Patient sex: M
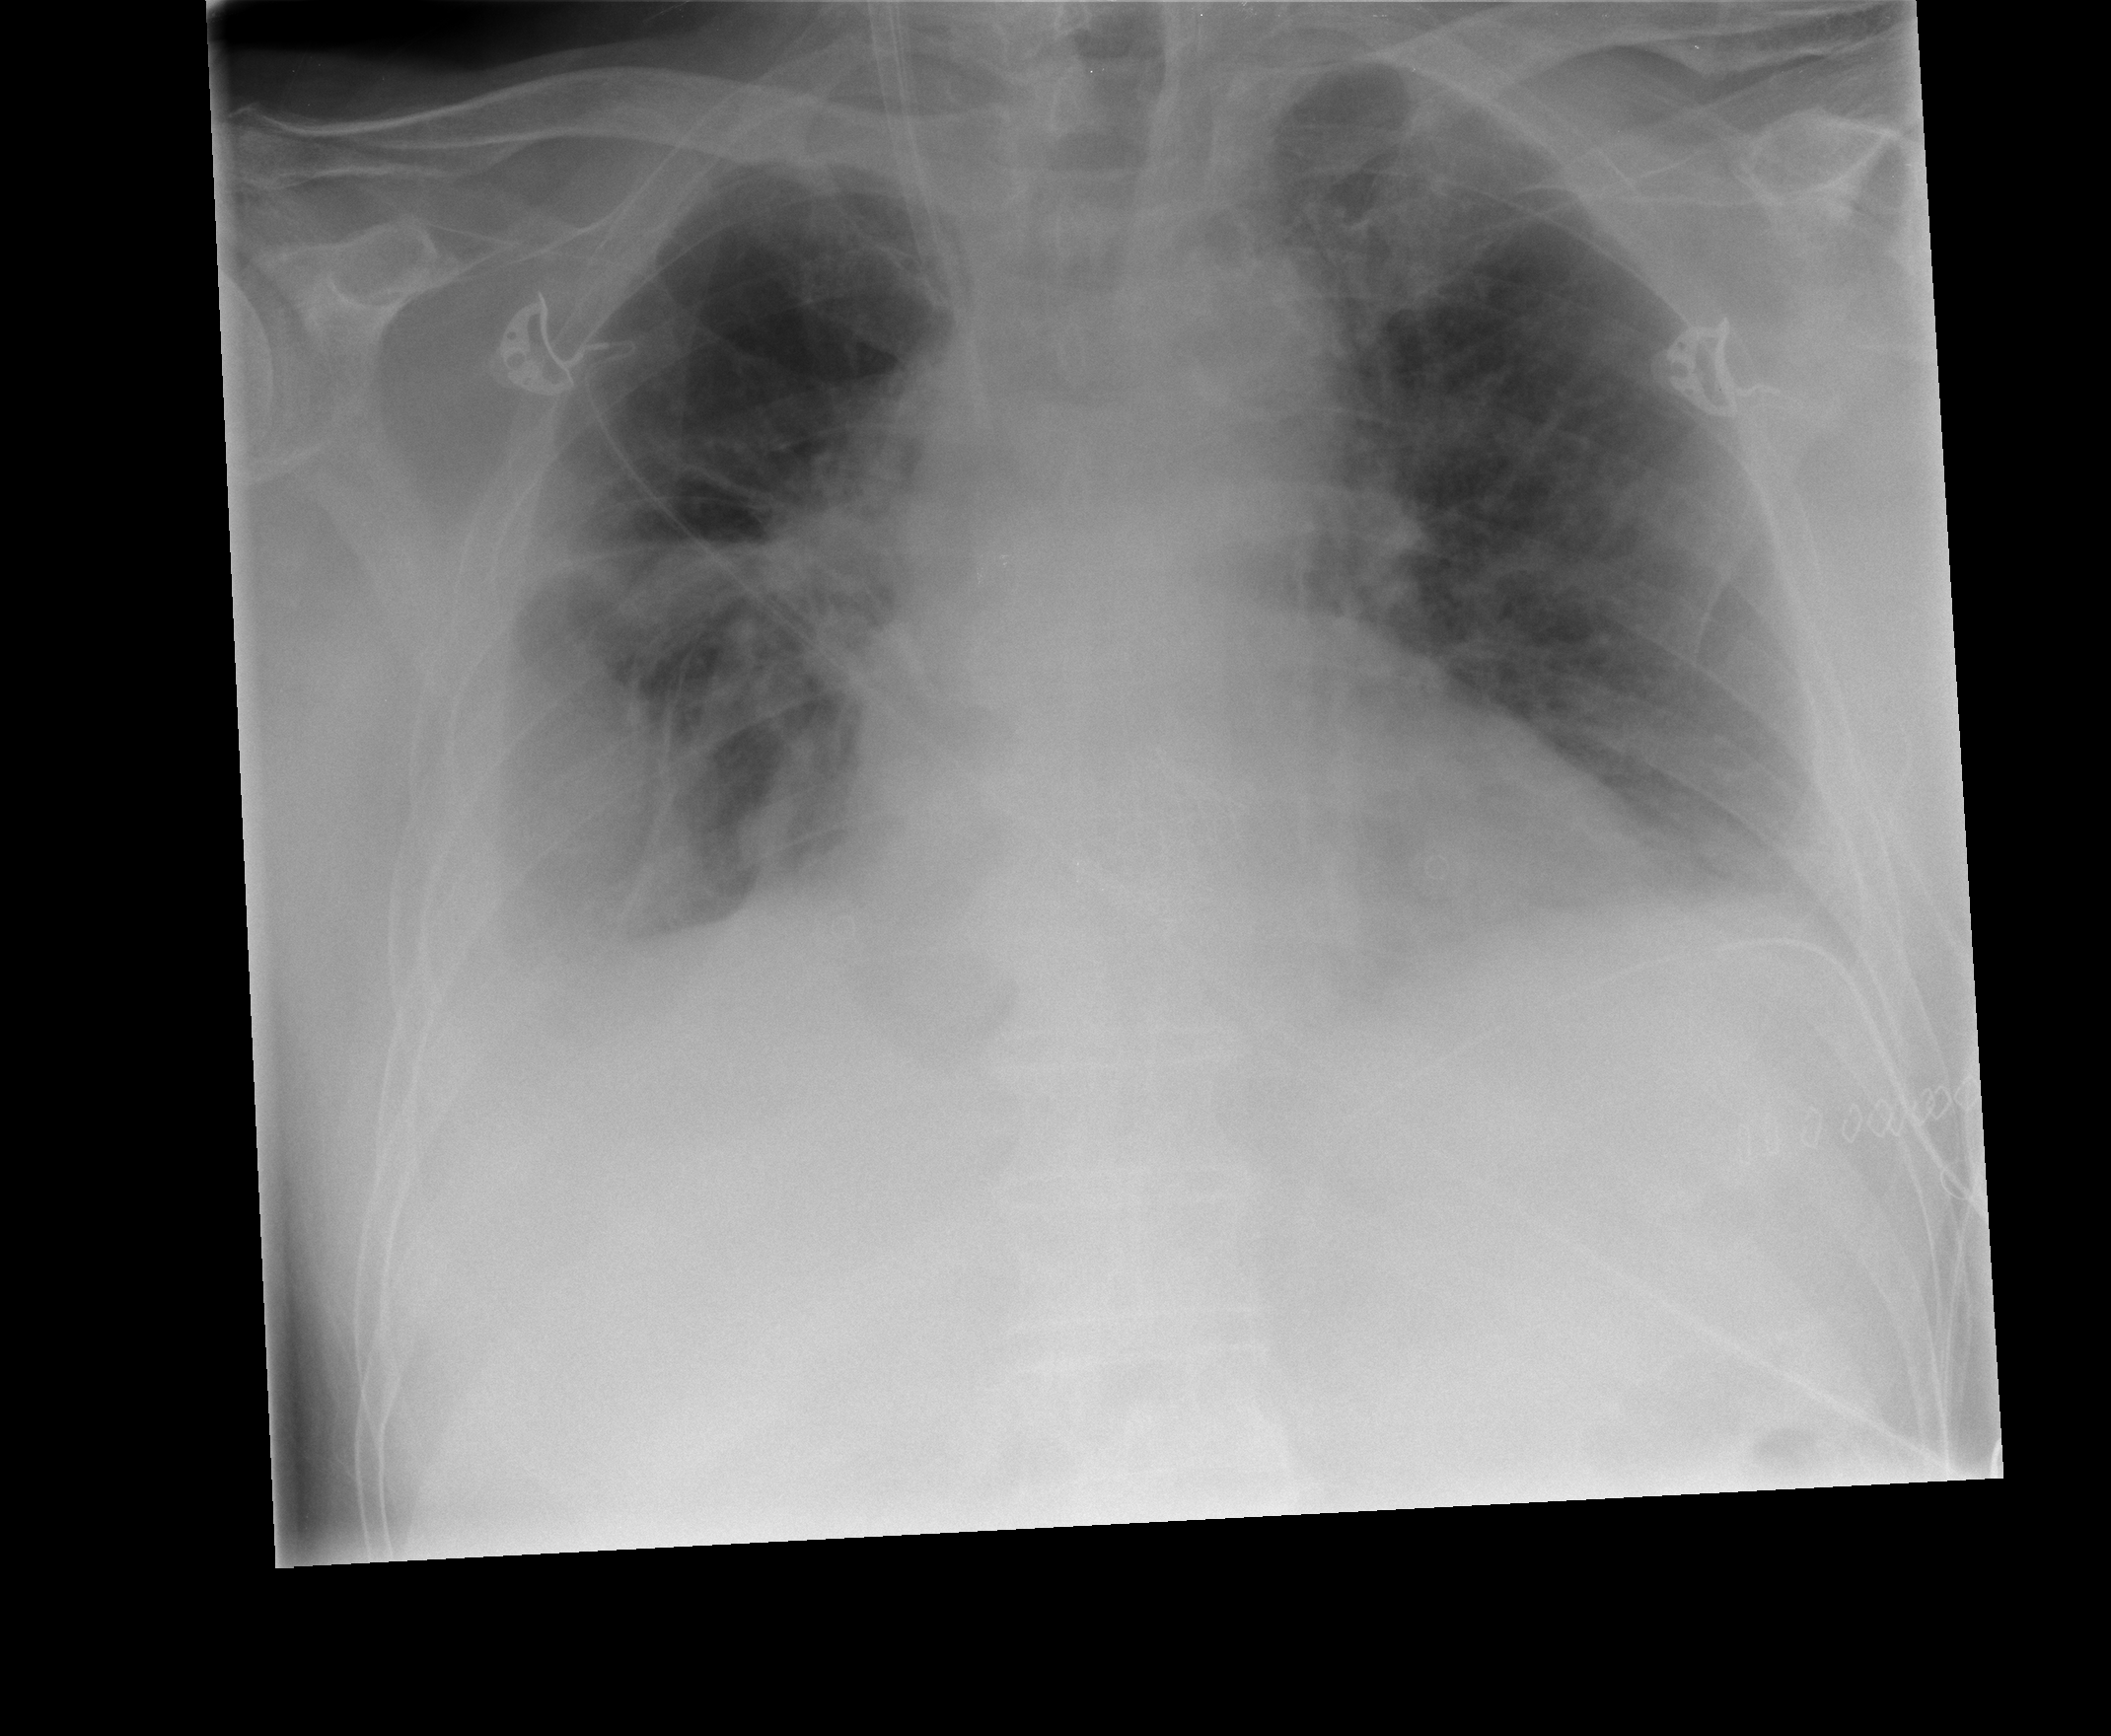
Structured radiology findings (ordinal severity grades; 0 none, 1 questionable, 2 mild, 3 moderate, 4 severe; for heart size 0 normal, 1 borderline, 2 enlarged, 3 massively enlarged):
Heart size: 0
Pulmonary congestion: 0
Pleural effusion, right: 3
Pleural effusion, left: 2
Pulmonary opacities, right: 0
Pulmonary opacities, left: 0
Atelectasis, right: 2
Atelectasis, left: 2